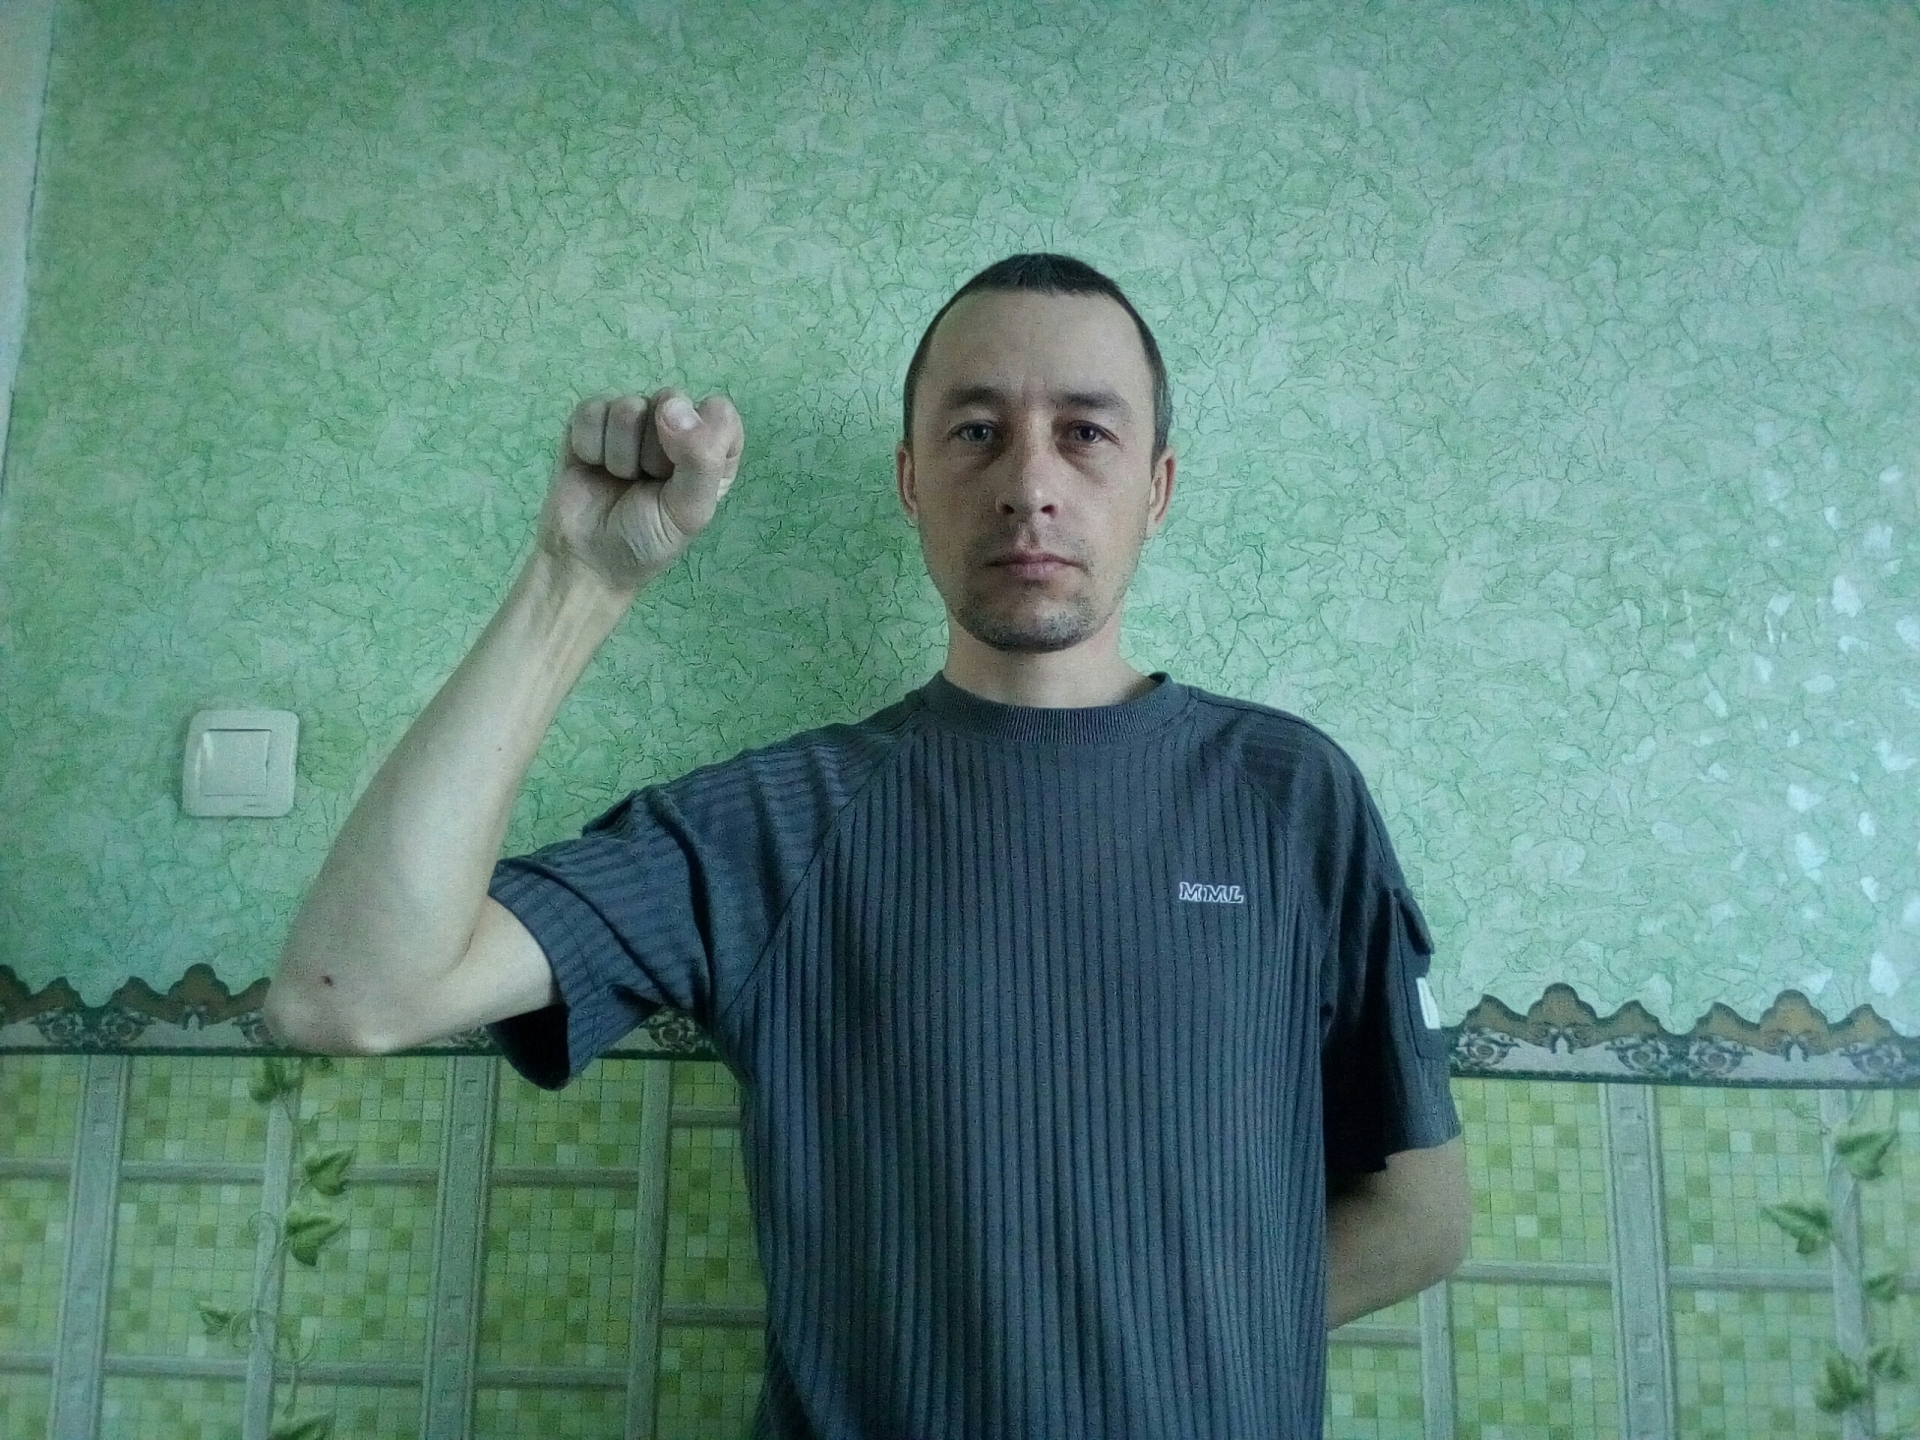
Label: noise